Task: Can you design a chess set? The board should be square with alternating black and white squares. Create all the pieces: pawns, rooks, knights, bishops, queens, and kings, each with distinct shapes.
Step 399:
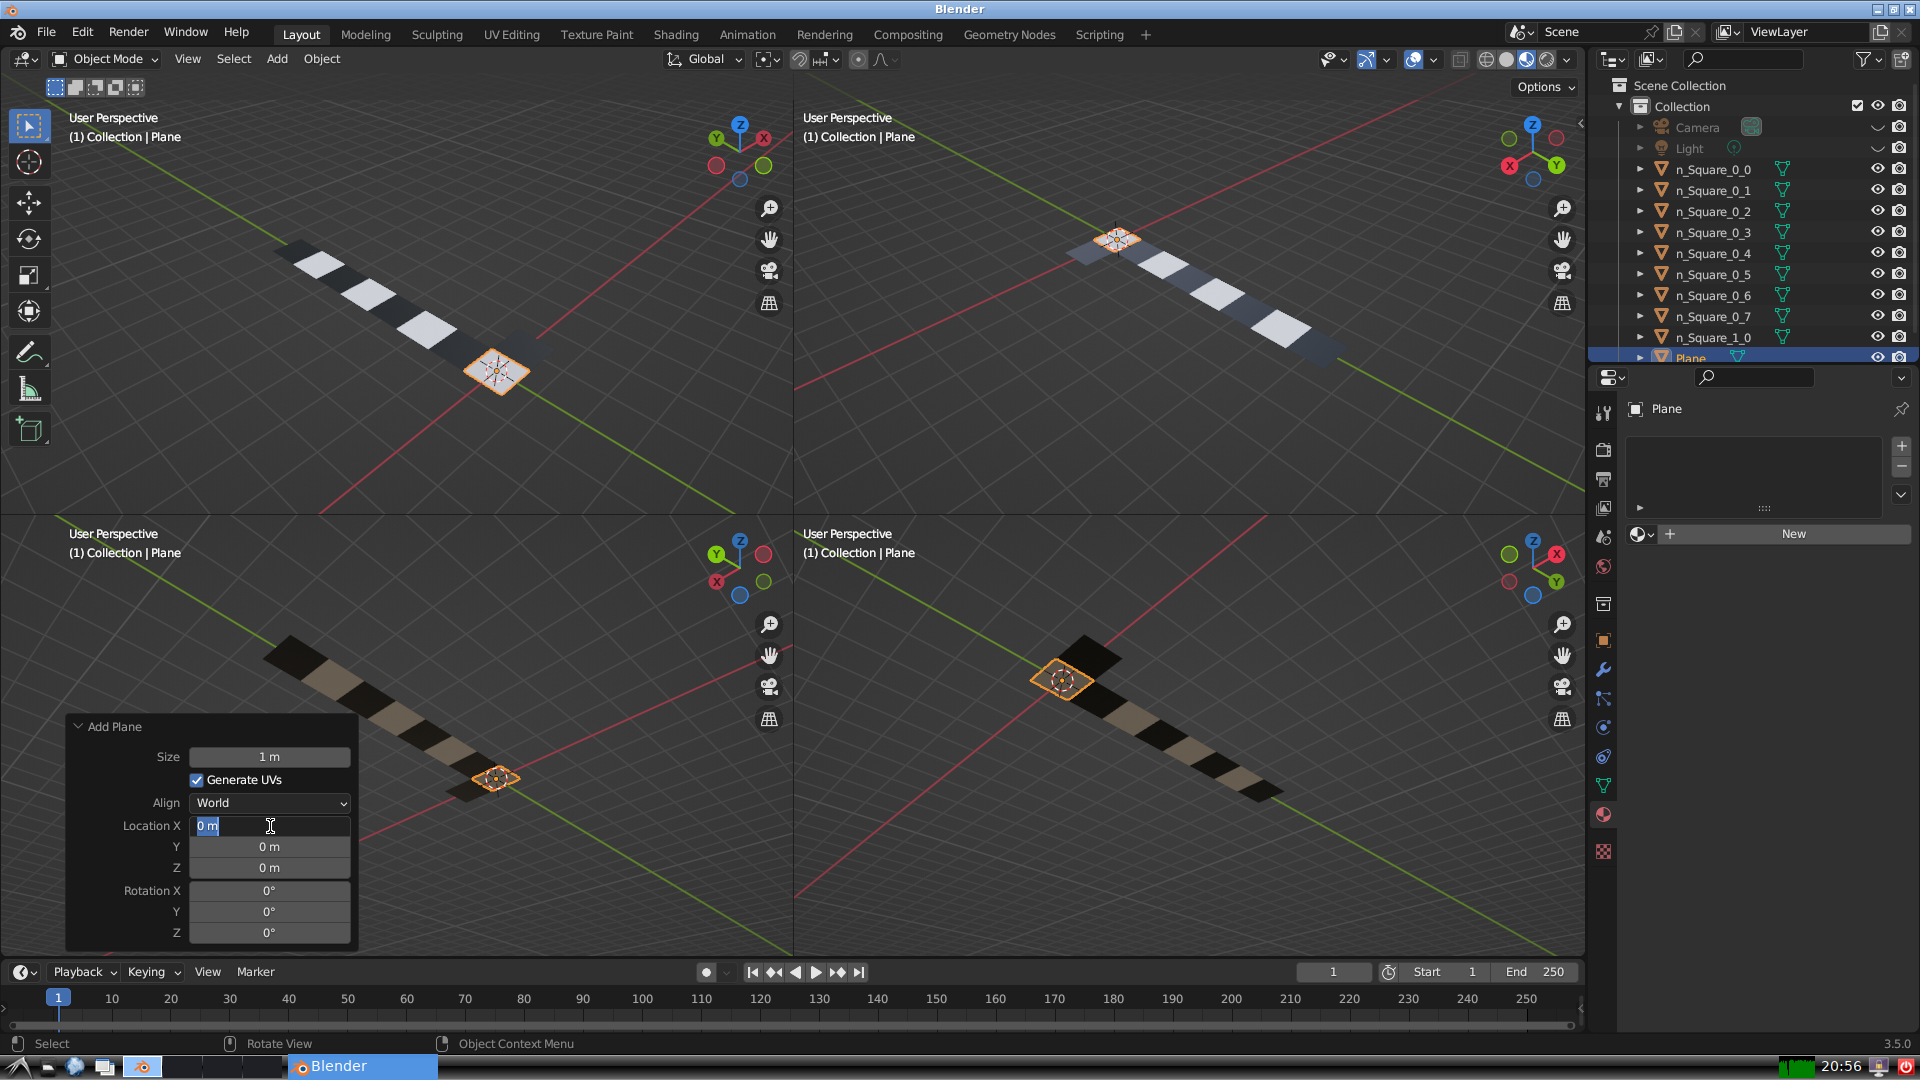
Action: input_text: 1.0